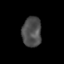
Tissue: skin
Cell type: Epithelial cells
Senescence score: 0.2828
Nuclear area (px): 566
Mean DAPI intensity: 77.463